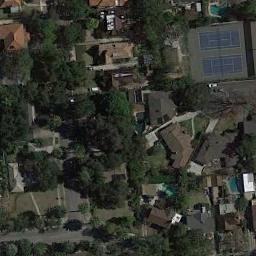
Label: tennis_court